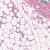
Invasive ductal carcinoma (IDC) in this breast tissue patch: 0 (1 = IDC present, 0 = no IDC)